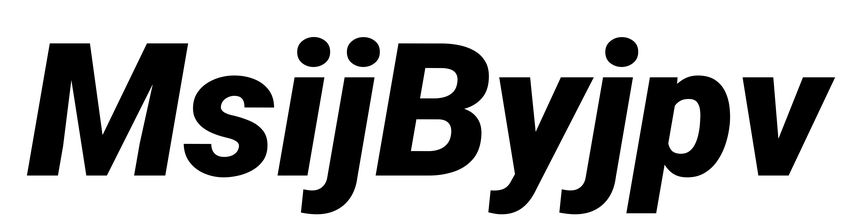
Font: Roboto-Italic_Black_Italic